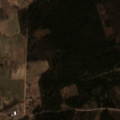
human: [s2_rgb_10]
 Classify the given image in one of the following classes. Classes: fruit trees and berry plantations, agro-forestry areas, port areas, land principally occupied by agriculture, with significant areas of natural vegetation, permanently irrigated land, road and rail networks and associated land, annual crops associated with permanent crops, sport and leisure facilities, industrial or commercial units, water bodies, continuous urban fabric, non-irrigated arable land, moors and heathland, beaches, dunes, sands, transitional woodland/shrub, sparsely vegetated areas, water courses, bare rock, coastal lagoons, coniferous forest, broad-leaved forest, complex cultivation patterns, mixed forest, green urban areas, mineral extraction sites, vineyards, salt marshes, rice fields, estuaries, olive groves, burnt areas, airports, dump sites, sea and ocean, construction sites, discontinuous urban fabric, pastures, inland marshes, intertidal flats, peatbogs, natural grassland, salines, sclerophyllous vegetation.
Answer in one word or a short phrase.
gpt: non-irrigated arable land, complex cultivation patterns, coniferous forest, mixed forest